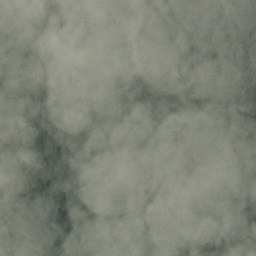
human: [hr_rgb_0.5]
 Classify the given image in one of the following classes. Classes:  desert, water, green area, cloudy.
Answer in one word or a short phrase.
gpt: cloudy